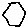
Label: hexagon